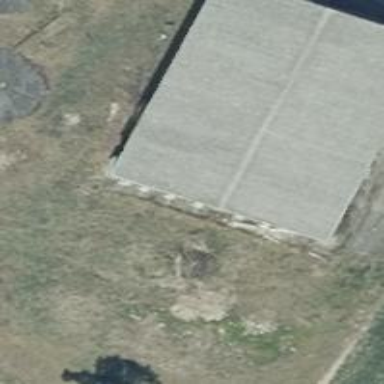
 and the building itself is also grey in color."